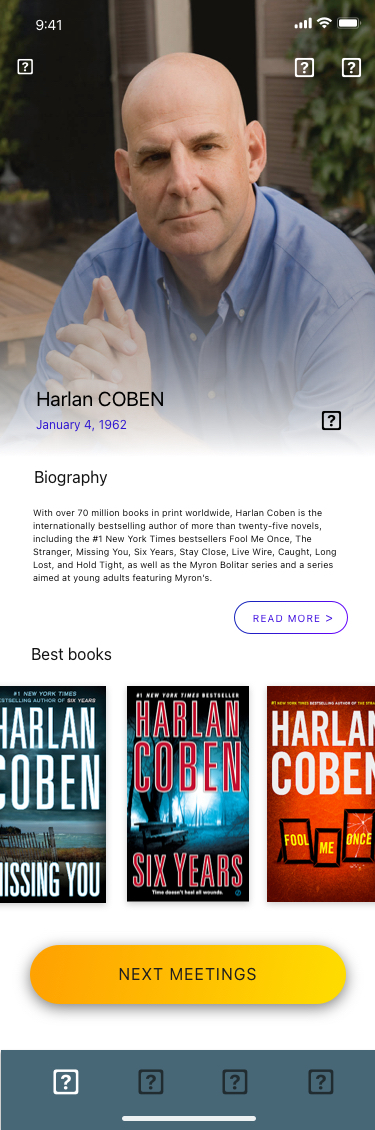
Text in this UI design:
Best books
Biography
With over 70 million books in print worldwide, Harlan Coben is the internationally bestselling author of more than twenty-five novels, including the #1 New York Times bestsellers Fool Me Once, The Stranger, Missing You, Six Years, Stay Close, Live Wire, Caught, Long Lost, and Hold Tight, as well as the Myron Bolitar series and a series aimed at young adults featuring Myron’s.

Harlan COBEN
January 4, 1962

READ MORE >
NEXT MEETINGS